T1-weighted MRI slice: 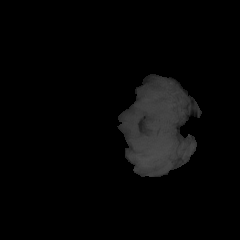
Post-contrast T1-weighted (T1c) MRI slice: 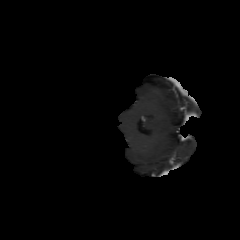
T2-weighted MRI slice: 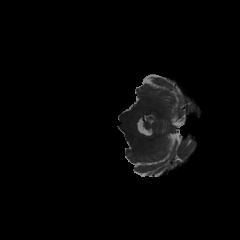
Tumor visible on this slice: no